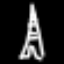
Label: The Eiffel Tower